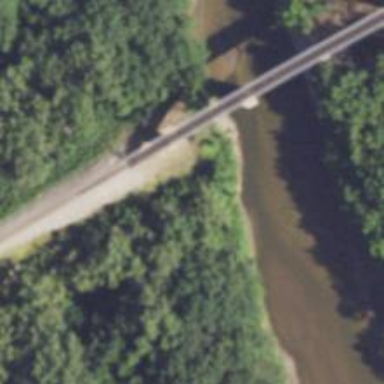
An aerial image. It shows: Railway bridge.